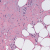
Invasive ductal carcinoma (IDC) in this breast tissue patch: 0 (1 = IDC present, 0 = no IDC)